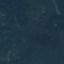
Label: Forest